Interaction volume radius: 5 \u00c5
Interaction volume height: 10 \u00c5
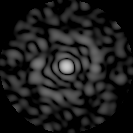
Disorder parameter: 0.8427